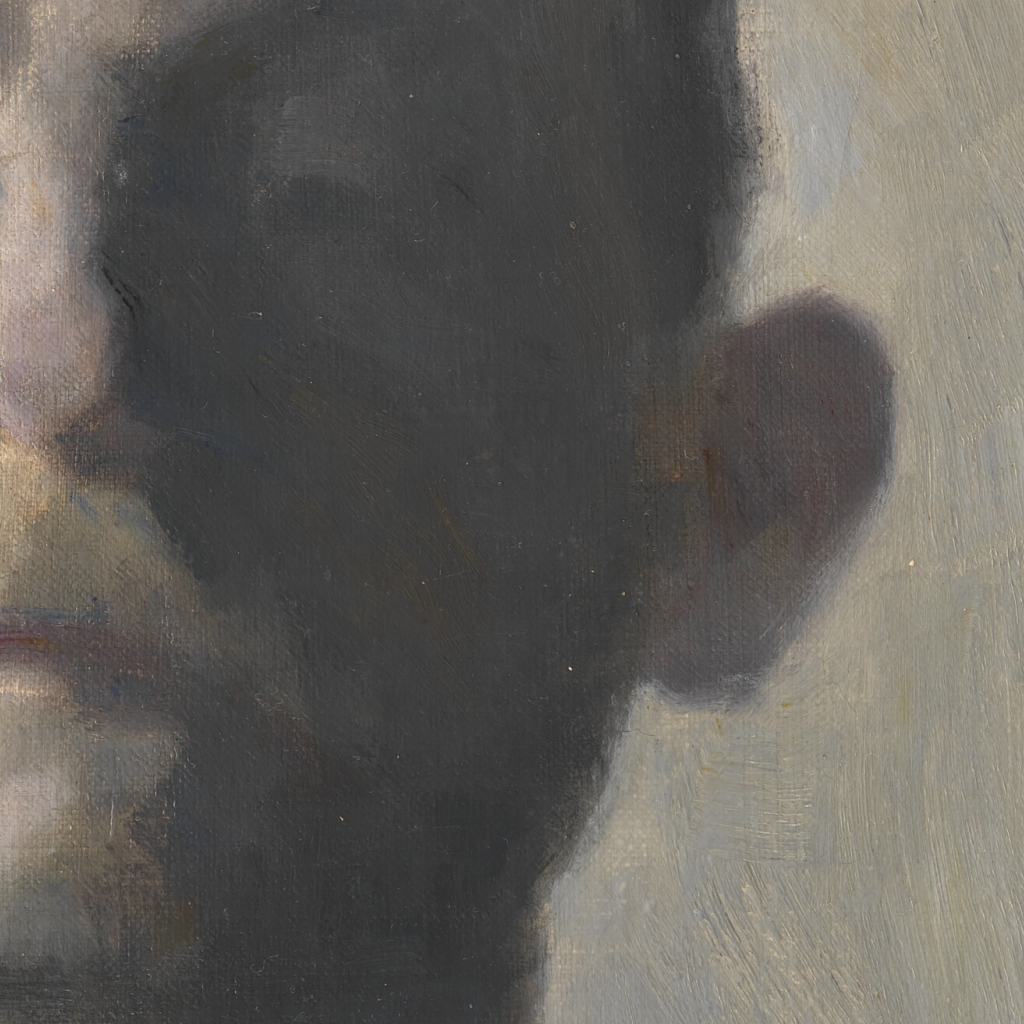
portrait painting, extreme close up, soft diffused light, shadowed right side of balding man's head with ear visible, deep shadow against pale neutral background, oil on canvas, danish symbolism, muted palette